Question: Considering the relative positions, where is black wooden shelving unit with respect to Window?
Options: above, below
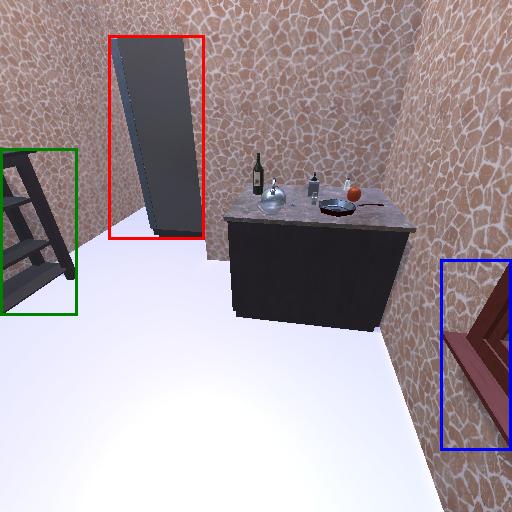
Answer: above